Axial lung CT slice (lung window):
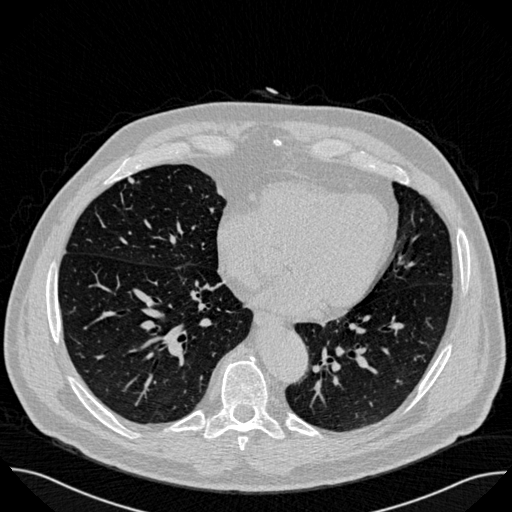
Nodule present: yes
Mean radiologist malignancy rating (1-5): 3